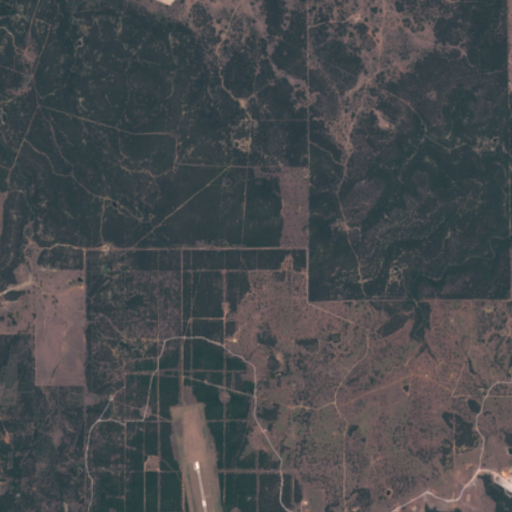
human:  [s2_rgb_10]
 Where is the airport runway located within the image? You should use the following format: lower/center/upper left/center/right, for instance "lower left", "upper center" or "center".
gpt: The airport runway is located in the lower center of the image.
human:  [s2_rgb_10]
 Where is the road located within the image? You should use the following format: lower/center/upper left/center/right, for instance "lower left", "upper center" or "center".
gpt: The road is located in the lower left of the image.
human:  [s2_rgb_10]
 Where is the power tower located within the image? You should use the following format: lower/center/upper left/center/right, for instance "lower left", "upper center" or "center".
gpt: There is no power tower in the image.